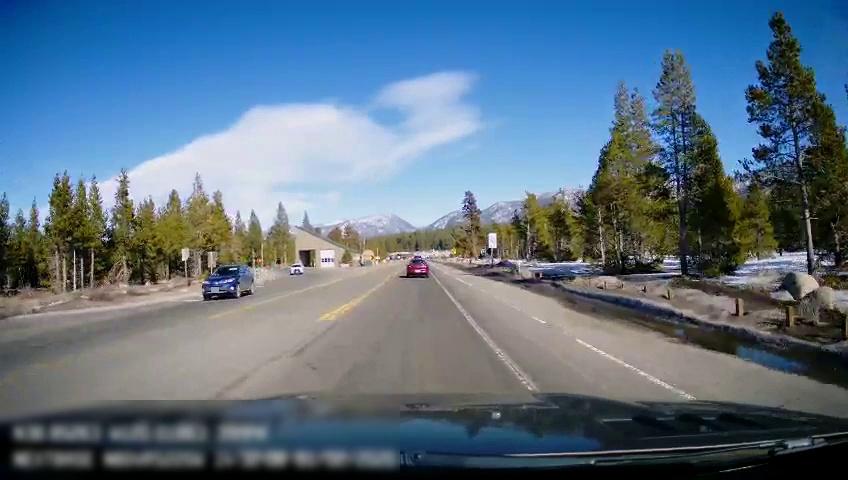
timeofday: Day
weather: Sunny
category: Drivable Space
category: Vehicles | Car
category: Vehicles | SUV
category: Vehicles | Car
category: Lanes | Current Lane
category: Lanes | Alternate Lane
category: Lanes | Current Lane
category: Lanes | Opposite Lane
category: Traffic | Signs